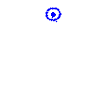
Particle: electron